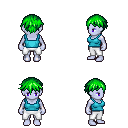
a pixel art fantasy rpg character, female body template, dark elf, purple skin, teal pirate shirt, white pants, green short bangs hairstyle, four views (front, back, left, right), 2x2 character sprite sheet, small pixel art, hard edges, no anti-aliasing